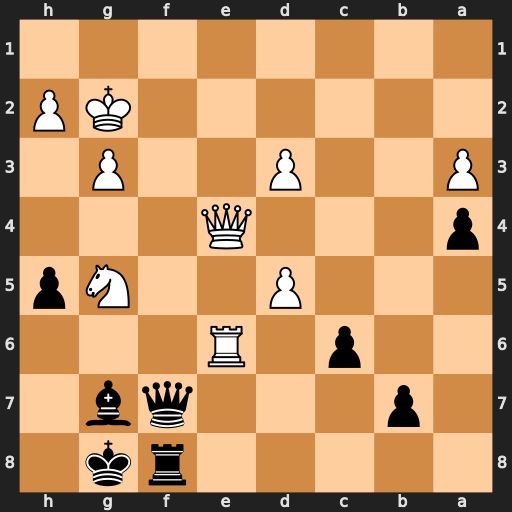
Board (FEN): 5rk1/1p3qb1/2p1R3/3P2Np/p3Q3/P2P2P1/6KP/8
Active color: b
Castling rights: -
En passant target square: -
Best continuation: Qf1#